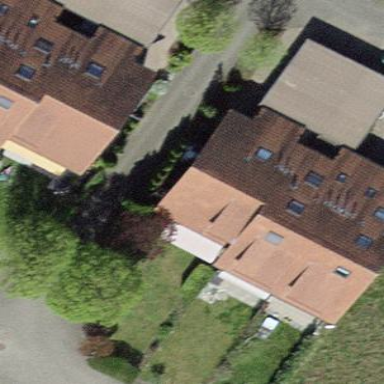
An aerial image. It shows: Terrace building.